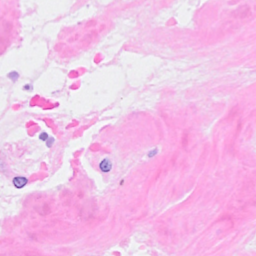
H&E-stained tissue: Breast